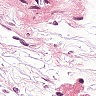
Metastatic tissue present: no